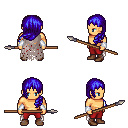
a pixel art fantasy rpg character, male body template, human, tanned skin, gray tattered cape, red pants, blue left-swept hairstyle, white cloth bracers, brown shoes, spear, four views (front, back, left, right), 2x2 character sprite sheet, small pixel art, hard edges, no anti-aliasing